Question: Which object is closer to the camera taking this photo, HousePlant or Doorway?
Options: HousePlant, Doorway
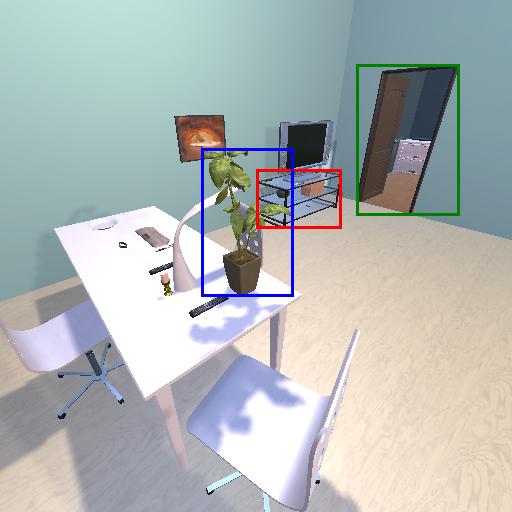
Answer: HousePlant